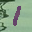
Label: 1